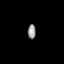
Tissue: prostate
Cell type: T cells
Senescence score: 0.2582
Nuclear area (px): 115
Mean DAPI intensity: 147.522